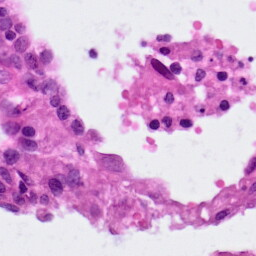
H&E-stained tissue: Lung